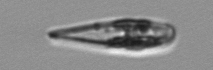
Label: Licmophora